Question: I simply can't get the most basic MVC 4 site working. I've downloaded a demo HelloWorld solution and it works, so the IIS side of things must be working. I've gone through file by file and make sure they identical, but it still doesn't. Please help.
I'm getting this error:
'''
Server Error in '/' Application.
The resource cannot be found.
Description: HTTP 404. The resource you are looking for (or one of its dependencies) could have been removed, had its name changed, or is temporarily unavailable. Please review the following URL and make sure that it is spelled correctly.
'''
My RouteConfig.vb looks like this:
'''
Imports System
Imports System.Collections.Generic
Imports System.Linq
Imports System.Web
Imports System.Web.Mvc
Imports System.Web.Routing
Public Class RouteConfig
Public Shared Sub RegisterRoutes(ByVal routes As RouteCollection)
routes.IgnoreRoute("{resource}.axd/{*pathInfo}")
routes.MapRoute( _
name:="Default", _
url:="", _
defaults:=New With {.controller = "HomeController", .action = "Index"} _
)
End Sub
End Class
'''
and my HomeController.vb looks like this:
'''
Namespace re**********el
Public Class HomeController
Inherits System.Web.Mvc.Controller
Function Index() As ActionResult
Return View()
End Function
End Class
End Namespace
'''
And my Index.vbhtml looks like this:
'''
@Code
ViewData("Title") = "Index"
End Code
<h2>Index</h2>
'''
The whole folder set looks like this:

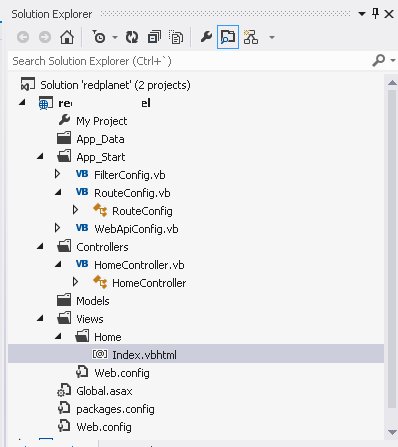
Answer: What a fool I am.
Anyone else here:
'''
defaults:=New With {.controller = "HomeController", .action = "Index"} _
'''
Needed to be:
'''
defaults:=New With {.controller = "Home", .action = "Index"} _
'''